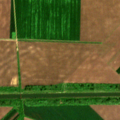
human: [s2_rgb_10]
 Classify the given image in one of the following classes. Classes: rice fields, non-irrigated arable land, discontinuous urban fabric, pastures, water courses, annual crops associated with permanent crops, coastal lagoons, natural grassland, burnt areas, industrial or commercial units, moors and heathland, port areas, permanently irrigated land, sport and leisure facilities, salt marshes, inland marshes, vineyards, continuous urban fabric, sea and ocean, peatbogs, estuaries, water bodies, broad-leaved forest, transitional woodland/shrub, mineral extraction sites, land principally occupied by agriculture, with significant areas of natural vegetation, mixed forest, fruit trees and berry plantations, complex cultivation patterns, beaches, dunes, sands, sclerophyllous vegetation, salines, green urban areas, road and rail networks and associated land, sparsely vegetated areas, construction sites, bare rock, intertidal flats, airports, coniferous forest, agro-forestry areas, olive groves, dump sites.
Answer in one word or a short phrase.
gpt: non-irrigated arable land, transitional woodland/shrub